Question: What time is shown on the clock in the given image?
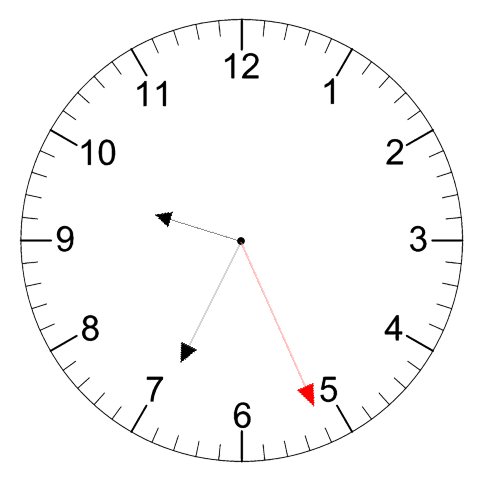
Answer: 09:34:26